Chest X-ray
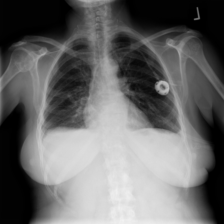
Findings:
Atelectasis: negative
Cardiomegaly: negative
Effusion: negative
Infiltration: negative
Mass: negative
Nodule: negative
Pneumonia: negative
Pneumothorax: negative
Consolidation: negative
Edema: negative
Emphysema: negative
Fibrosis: negative
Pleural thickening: negative
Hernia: negative